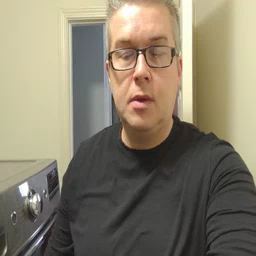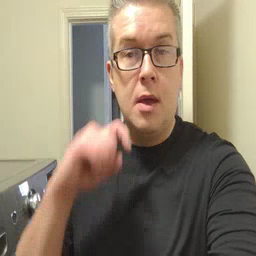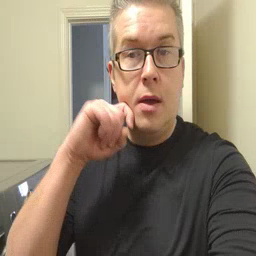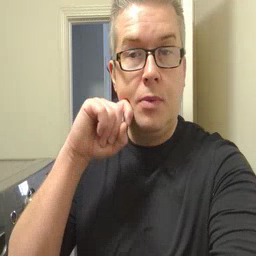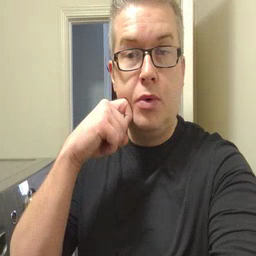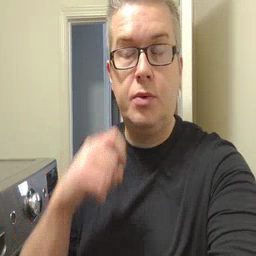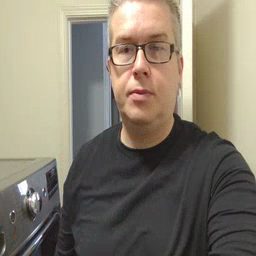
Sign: apple